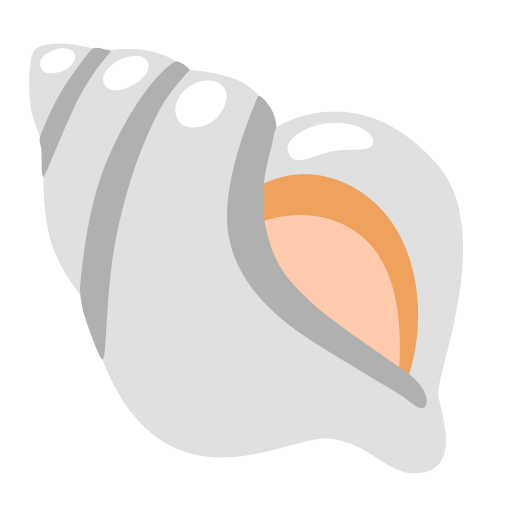
Emoji: 🐚